Field crop: maize
Growth stage: 2
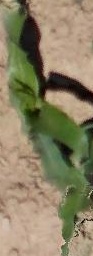
Species: maize